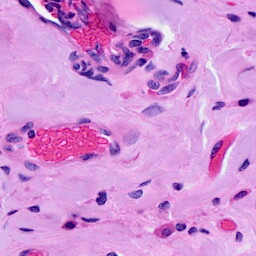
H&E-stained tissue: Breast